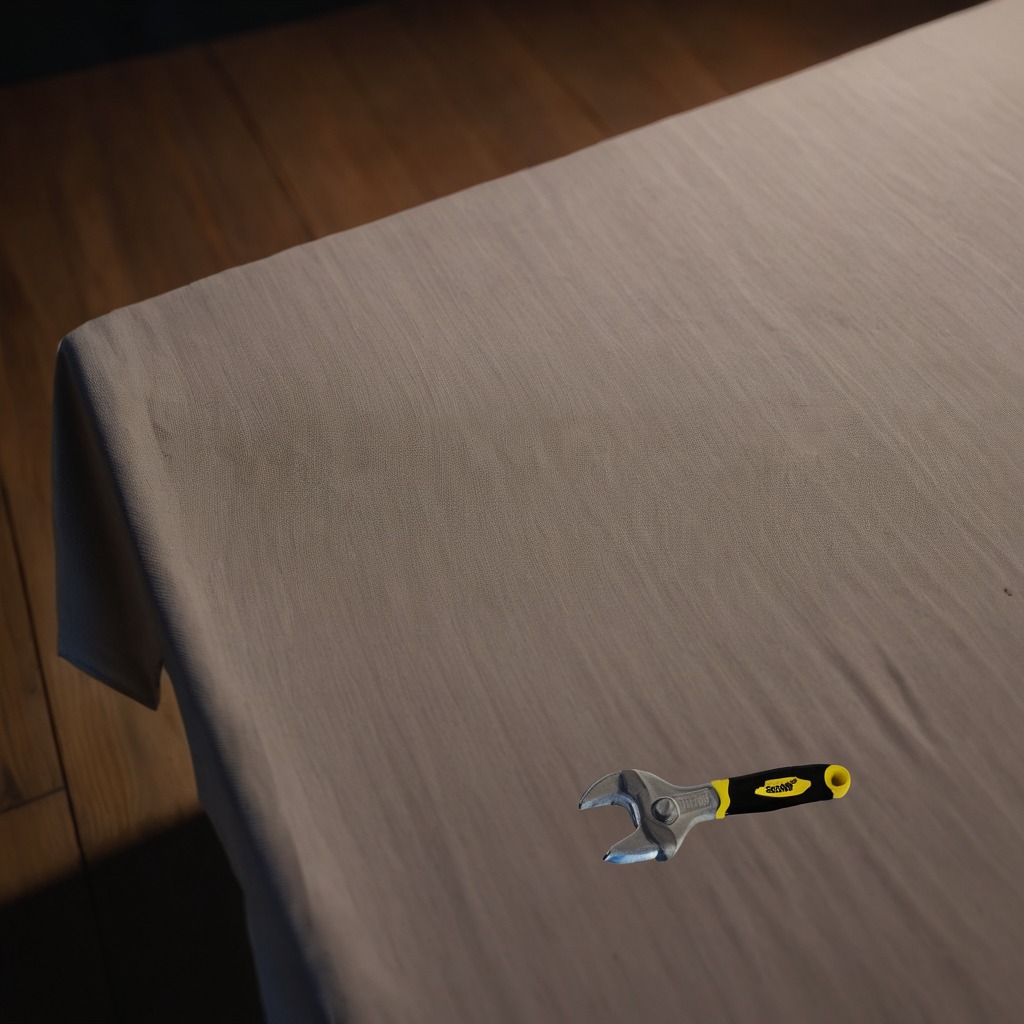
A wrench lies on the wooden table inside a workshop at night.